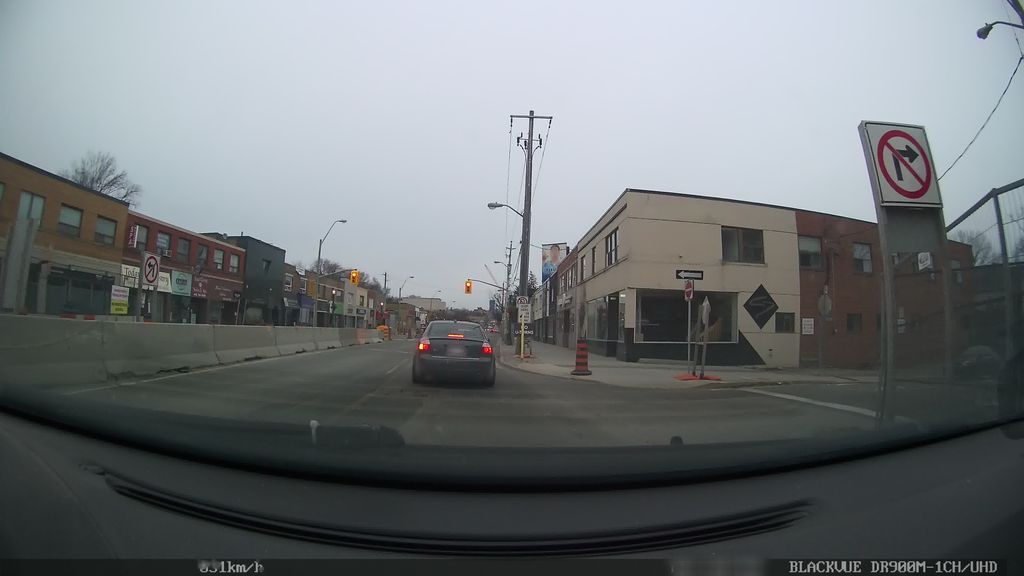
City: toronto